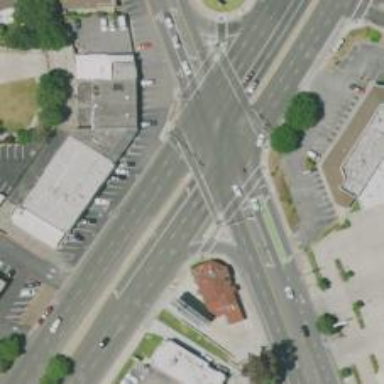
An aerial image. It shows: Marked road crossing.